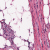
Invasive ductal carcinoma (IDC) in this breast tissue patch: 0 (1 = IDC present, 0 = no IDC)